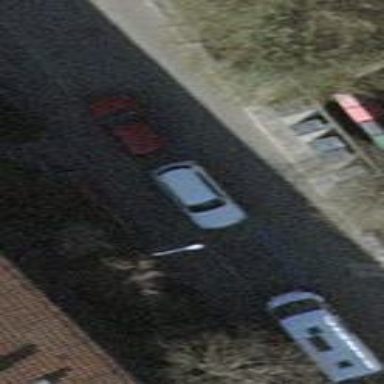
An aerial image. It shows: Parking lane for vehicles.